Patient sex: M
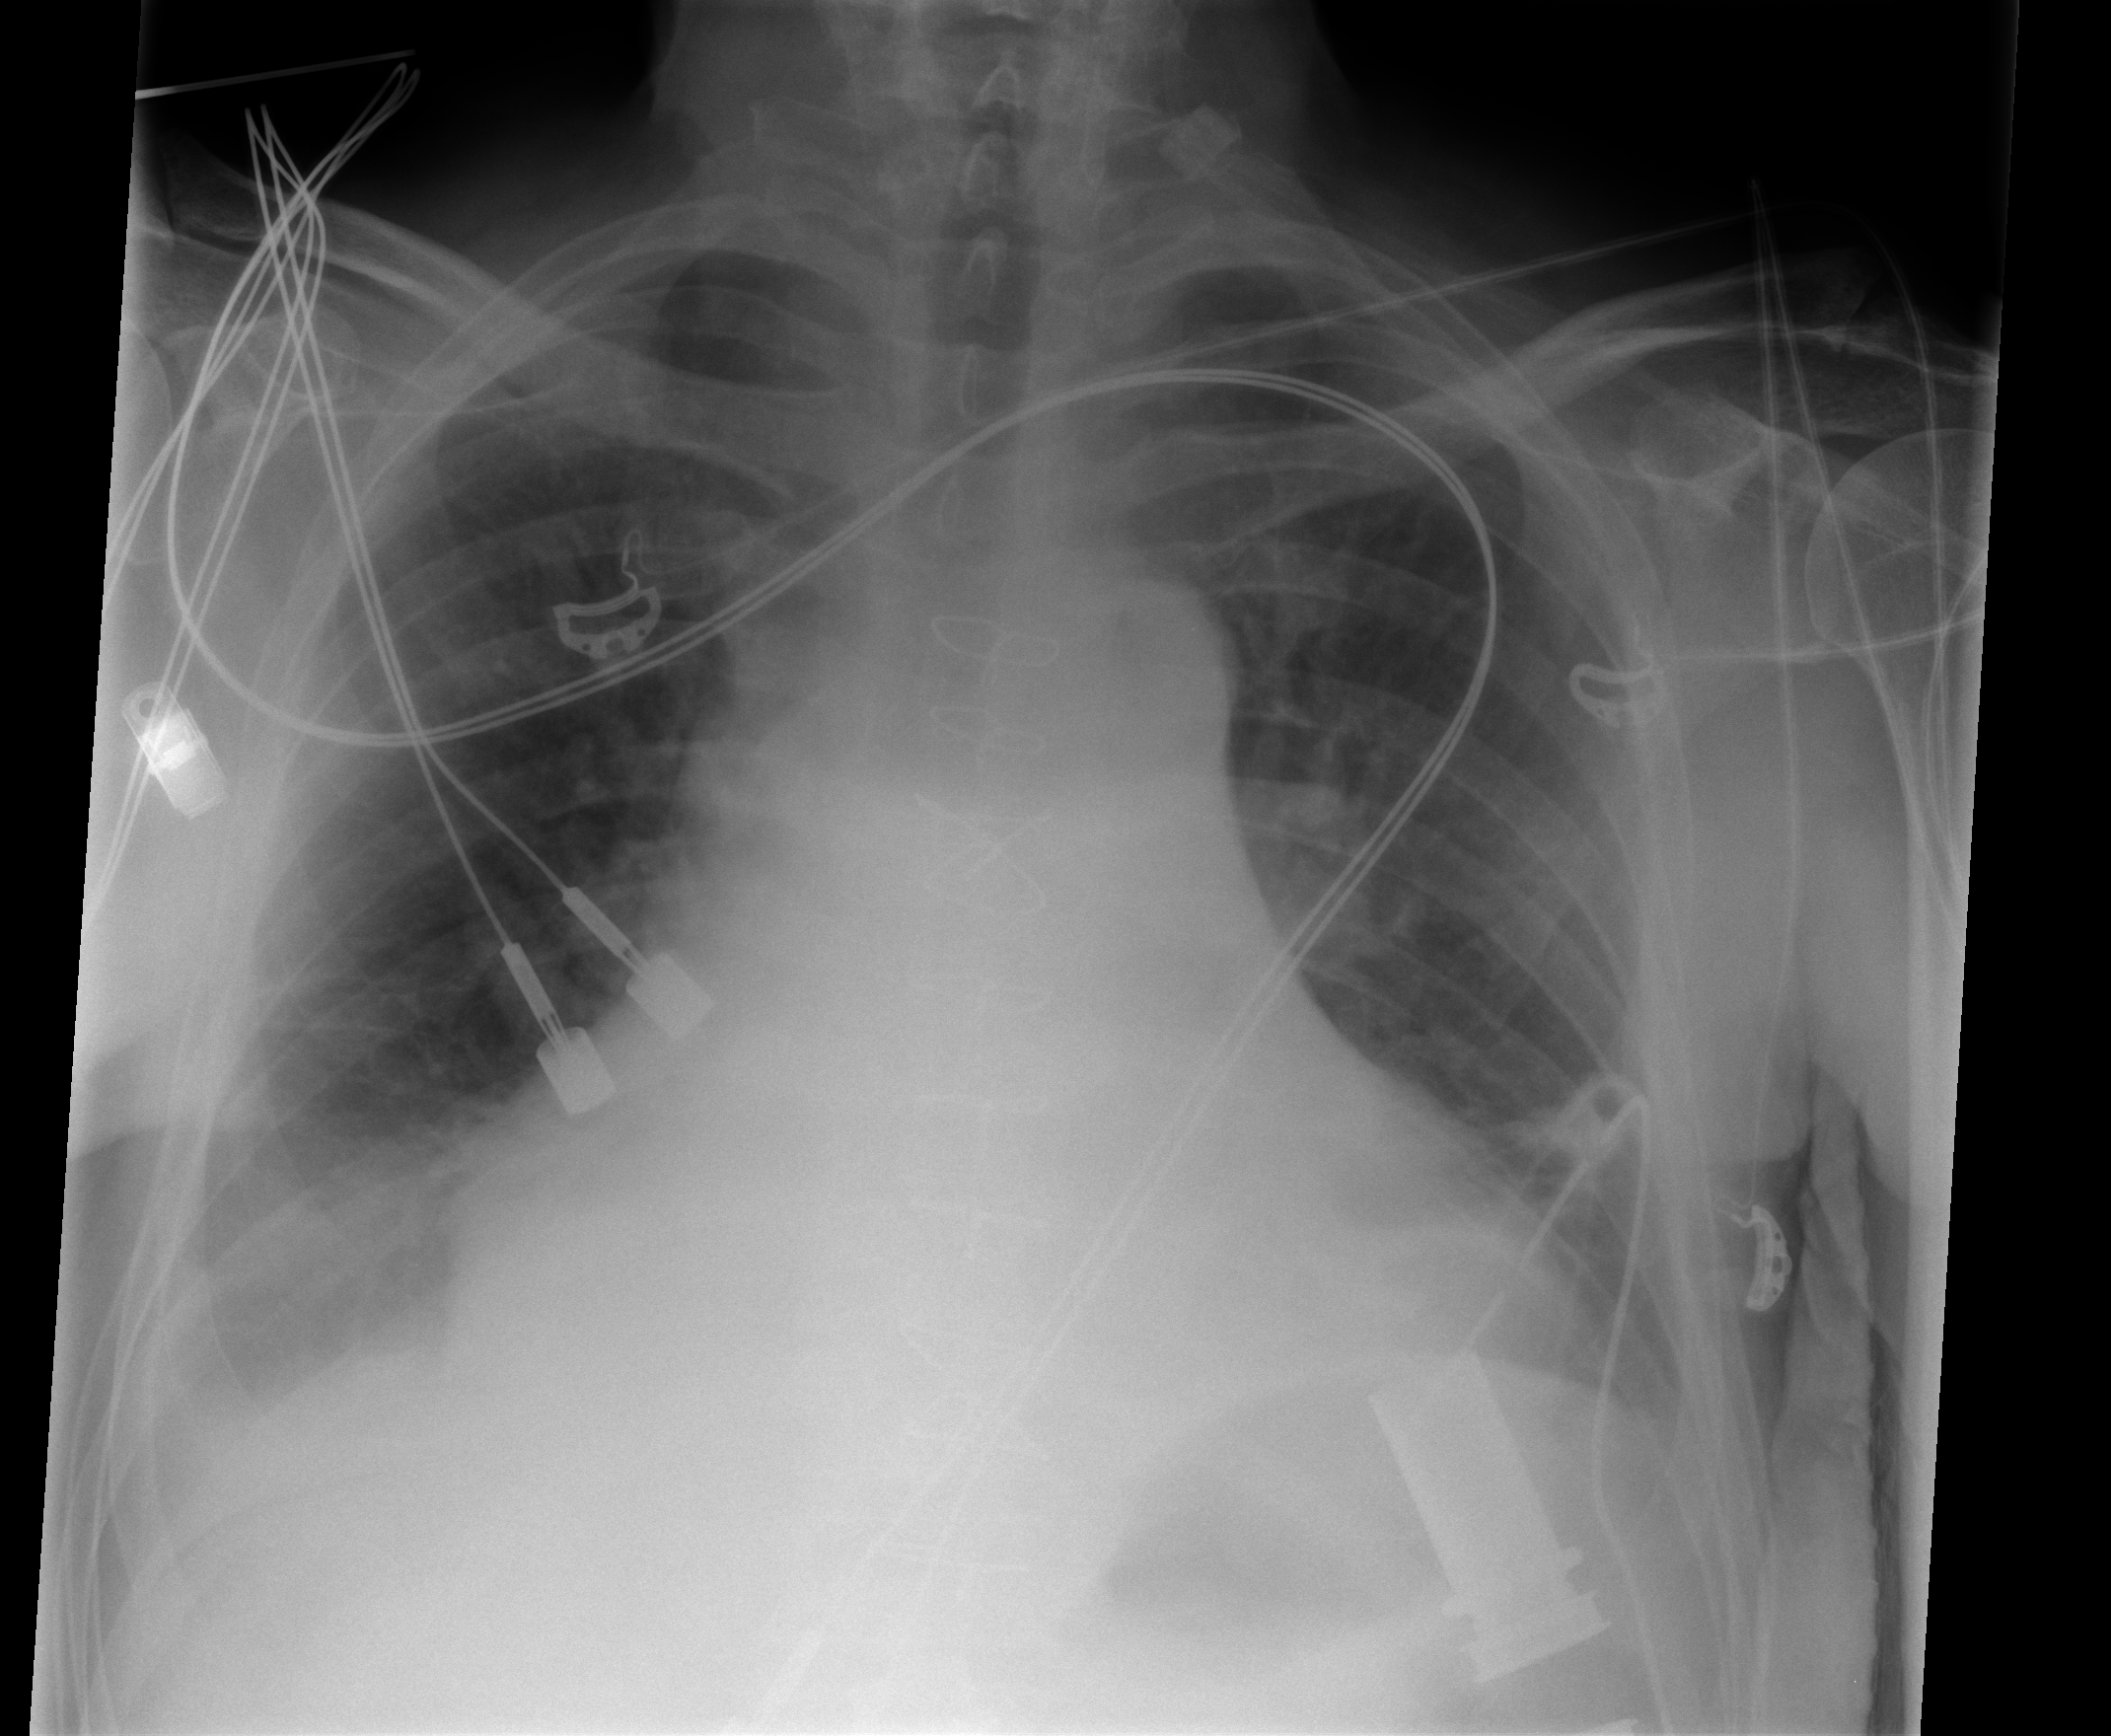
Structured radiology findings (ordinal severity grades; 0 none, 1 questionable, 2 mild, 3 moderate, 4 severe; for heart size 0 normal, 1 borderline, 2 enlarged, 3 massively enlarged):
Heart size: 3
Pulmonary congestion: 2
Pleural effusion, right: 2
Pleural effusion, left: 1
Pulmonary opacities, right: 1
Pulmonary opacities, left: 1
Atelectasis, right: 2
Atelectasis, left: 2